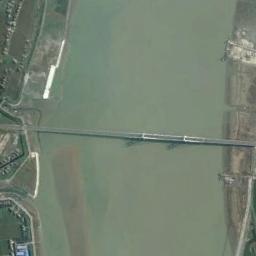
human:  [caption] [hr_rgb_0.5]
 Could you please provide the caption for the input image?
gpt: A bridge is over the river between the bare land and the grass .

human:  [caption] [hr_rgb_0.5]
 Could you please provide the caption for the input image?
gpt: A bridge built on a dark green river and the lawn on one side of the river .

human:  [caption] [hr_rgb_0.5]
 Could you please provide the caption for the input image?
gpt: A bridge connects the land on both sides of the green river, And there is a large farmland on the land .

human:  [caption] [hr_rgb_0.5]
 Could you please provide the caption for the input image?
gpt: On one side of the river, There are farmland  And on the other side, There are settlements .

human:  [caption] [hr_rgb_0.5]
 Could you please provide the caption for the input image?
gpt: There is a bridge over the river .